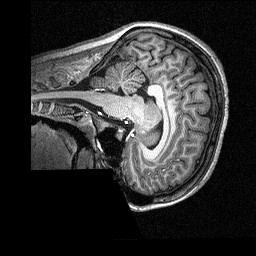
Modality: T1w
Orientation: sagittal